Question: I am very statically trying to place hyperlinks into datagrid table rows. Because there are multiple datagrids on my page created by a repeater, not every datagrid (or column) requires a hyperlink. Currently I am doing this:
'''
foreach (DataRow row in tableCopy.Rows)
{
row[3] = "<a href:'" + row[3] + "/rev/" + row[1] + "'>" + "test" + "</a>";
}
'''
On the page the hyperlinks appear, but when I go to press one the windows text cursor appears:
I am new to asp.net and web programming in general. How can I make these actual click-able links? Thank you.
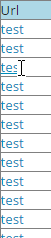
Answer: '''
row[3] = "<a href='" + row[3] + "/rev/" + row[1] + "'>" + "test" + "</a>";
'''
I believe the colon after "href" is whats preventing you from clickable links. Change the colon to an "="